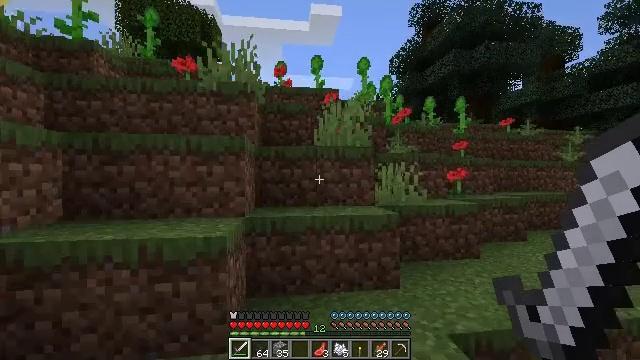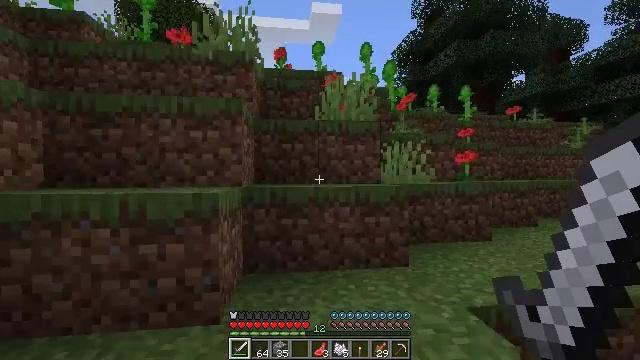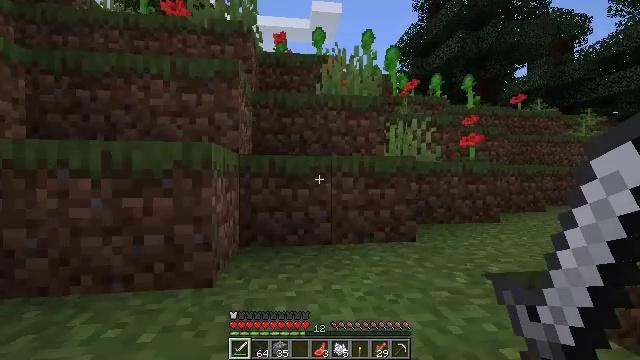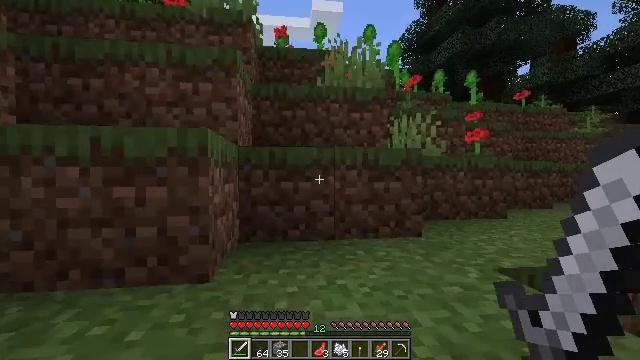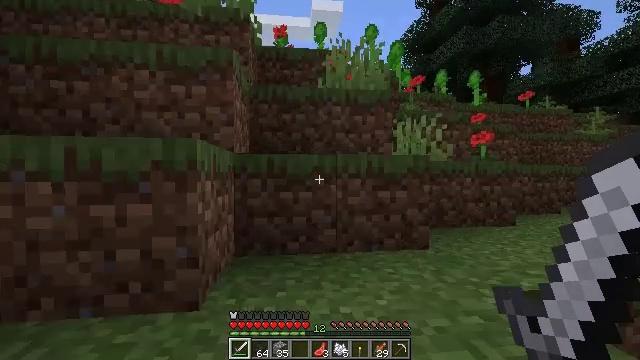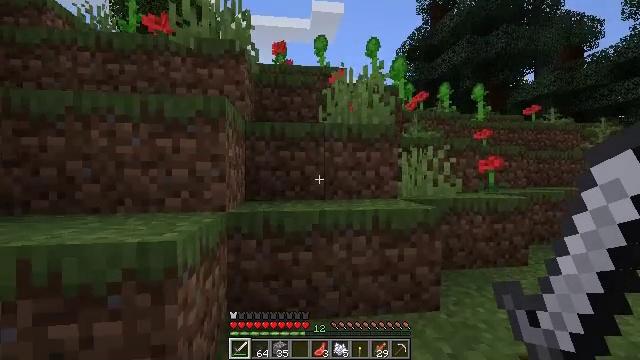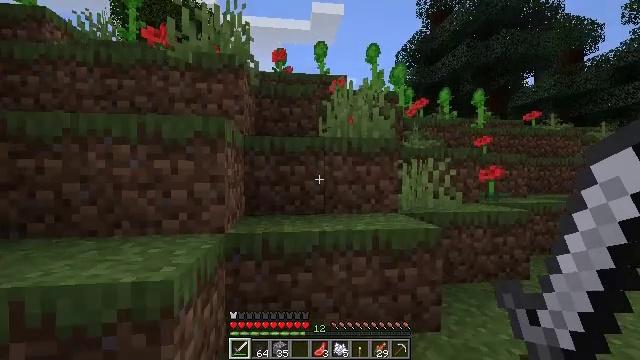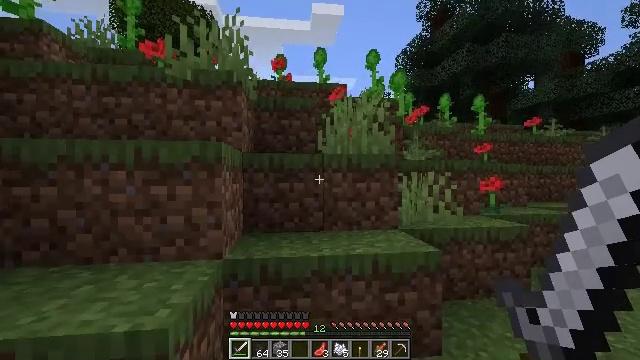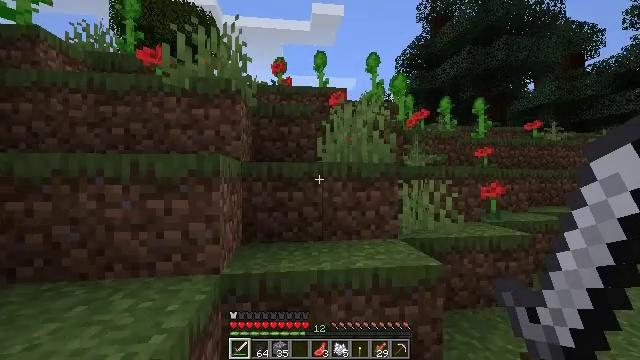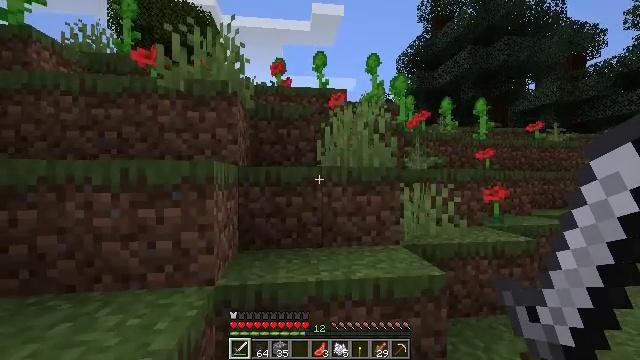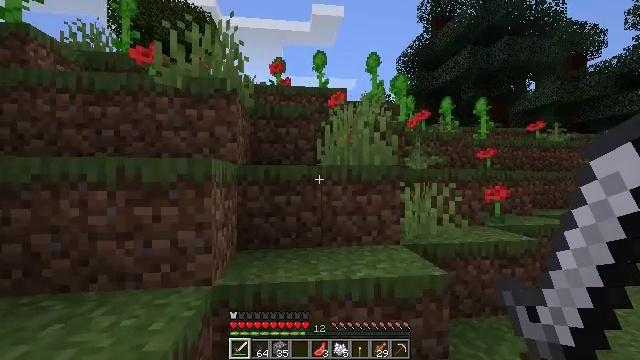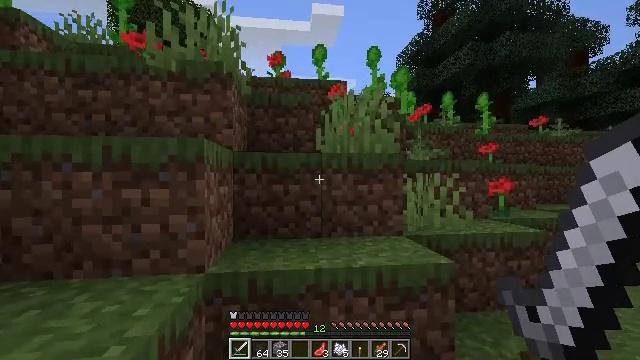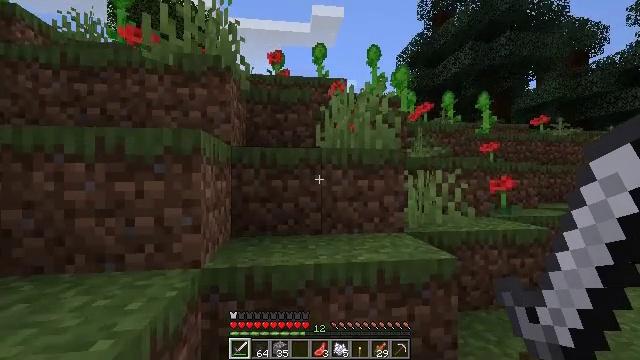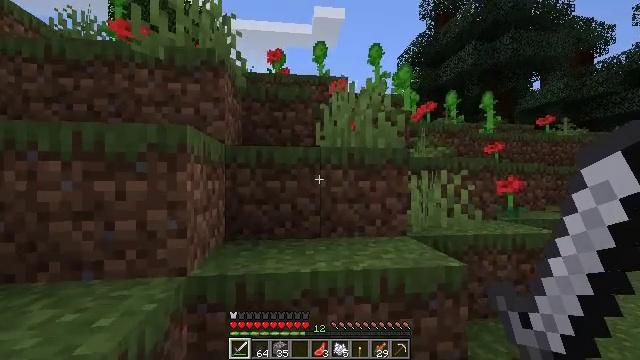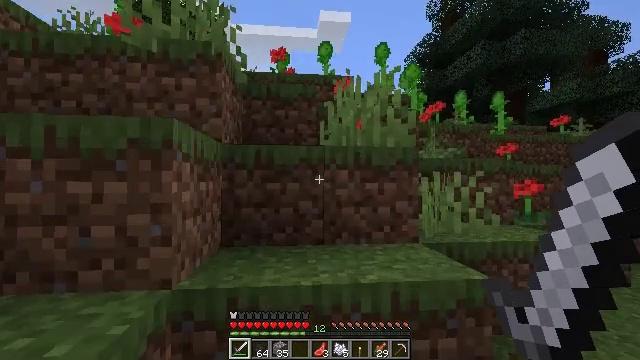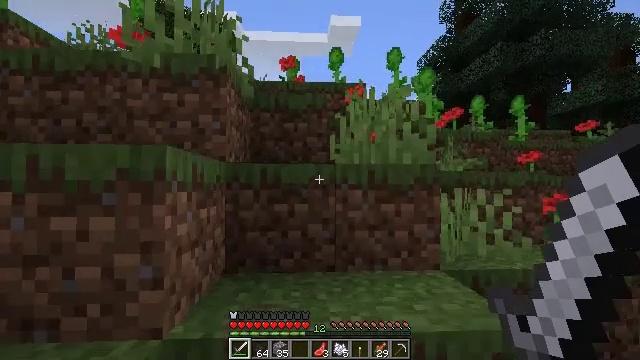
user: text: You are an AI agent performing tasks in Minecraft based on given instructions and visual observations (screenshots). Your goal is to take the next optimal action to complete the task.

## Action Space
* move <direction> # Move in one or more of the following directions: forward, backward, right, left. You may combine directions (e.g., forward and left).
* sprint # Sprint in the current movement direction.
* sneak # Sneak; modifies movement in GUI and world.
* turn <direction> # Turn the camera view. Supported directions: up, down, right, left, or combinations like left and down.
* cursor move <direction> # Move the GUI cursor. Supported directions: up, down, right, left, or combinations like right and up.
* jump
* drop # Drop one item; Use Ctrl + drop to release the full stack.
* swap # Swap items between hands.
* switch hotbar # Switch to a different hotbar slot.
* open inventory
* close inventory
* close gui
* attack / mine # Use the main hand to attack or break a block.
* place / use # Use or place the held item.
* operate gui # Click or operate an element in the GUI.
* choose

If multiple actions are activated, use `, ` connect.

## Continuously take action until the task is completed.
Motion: motion action
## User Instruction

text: Cook a cooked salmon.
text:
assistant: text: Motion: move forward, jump
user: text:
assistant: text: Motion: move forward, jump
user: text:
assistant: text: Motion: move forward, jump
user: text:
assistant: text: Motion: move forward, jump
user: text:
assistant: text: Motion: move forward, jump
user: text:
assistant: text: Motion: move forward, jump
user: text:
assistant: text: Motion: move forward, jump
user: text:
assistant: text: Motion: move forward, jump
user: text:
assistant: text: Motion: move forward, jump
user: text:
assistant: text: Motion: move forward, jump
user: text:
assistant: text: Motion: move forward
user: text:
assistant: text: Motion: move forward
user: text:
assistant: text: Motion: move forward
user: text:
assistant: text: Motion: move forward, turn left
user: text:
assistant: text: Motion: move forward, turn left, jump
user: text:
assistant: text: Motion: move forward, turn left, jump
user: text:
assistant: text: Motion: move forward, turn left, jump
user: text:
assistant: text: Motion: move forward, jump
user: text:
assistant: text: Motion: move forward, jump
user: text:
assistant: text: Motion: move forward, jump
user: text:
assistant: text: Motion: move forward, jump
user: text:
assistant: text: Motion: move forward, jump
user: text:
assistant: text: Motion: move forward, jump
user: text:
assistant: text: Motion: move forward, jump
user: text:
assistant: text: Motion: move forward, jump
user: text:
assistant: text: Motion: move forward, jump
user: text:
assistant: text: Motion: move forward, jump
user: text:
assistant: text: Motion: move forward, jump
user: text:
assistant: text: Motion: move forward, jump
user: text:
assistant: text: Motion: move forward, jump